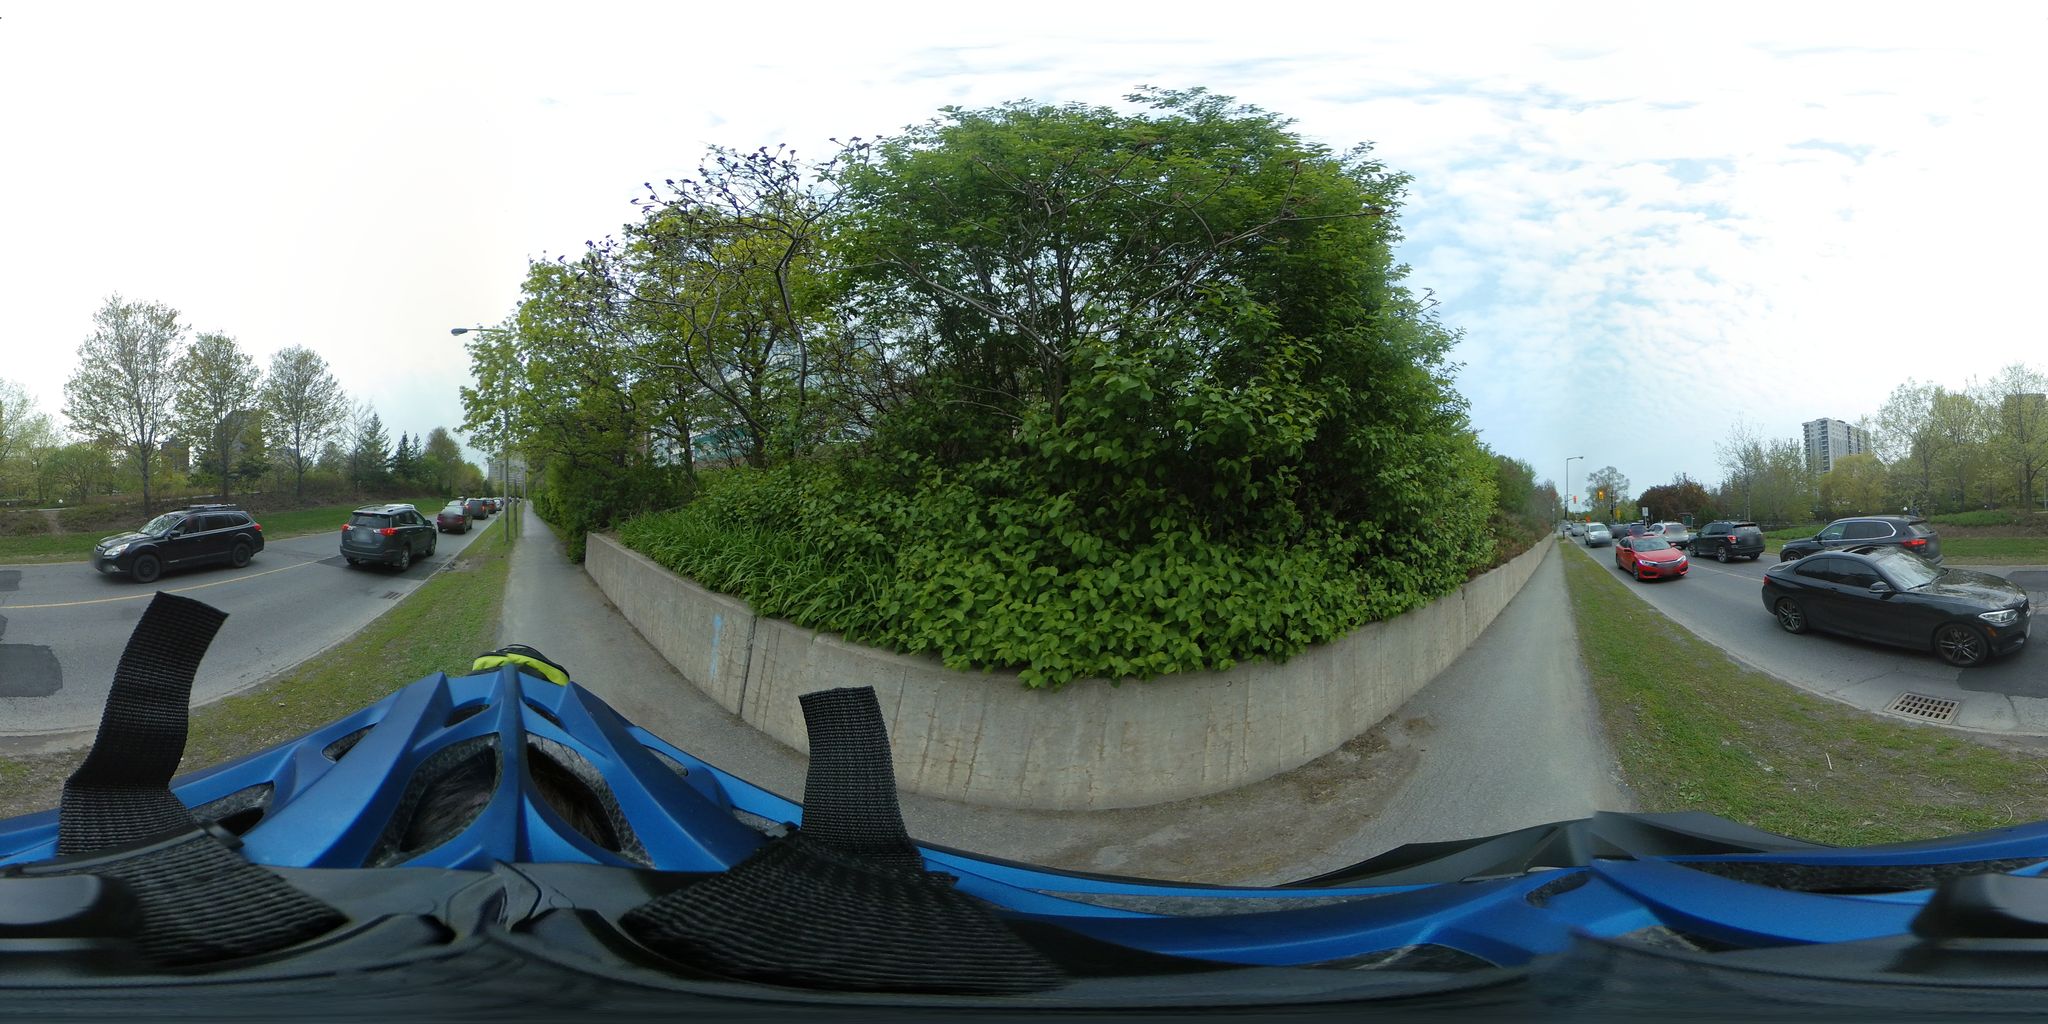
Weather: clear
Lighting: day
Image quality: slightly poor
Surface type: cycling surface
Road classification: secondary
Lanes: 2
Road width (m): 2
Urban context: urban centre
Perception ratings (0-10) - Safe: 1.03, Lively: 7.28, Beautiful: 6.06, Boring: 4.44, Depressing: 3.74, Wealthy: 1.21